Question:
I want to stretch the left and right sides of the picture shown above, and keep the middle arrow unstretched. How can I do that?
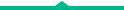
Answer: Use Photoshop or another image editing tool to split the image into two pieces: edge and center. The edge image can be one pixel wide and used for left and right edges; the center is however many pixels wide that capture the arrow. You can then put three 'UIImageView' instances next to each other: left edge, center, and right edge. The left and right edges are resized to the desired width, while the center keeps its original dimensions.